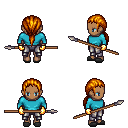
a pixel art fantasy rpg character, female body template, human, dark skin, teal long-sleeve shirt, metal pants, dark blonde ponytail hairstyle, gold gloves, gray slippers, spear, four views (front, back, left, right), 2x2 character sprite sheet, small pixel art, hard edges, no anti-aliasing